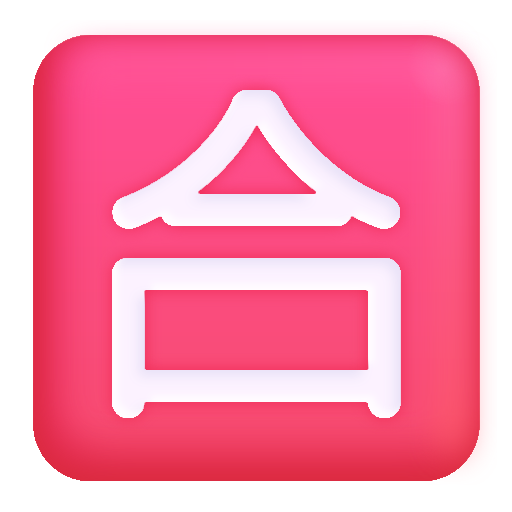
japanese passing grade button color